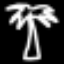
Label: palm tree